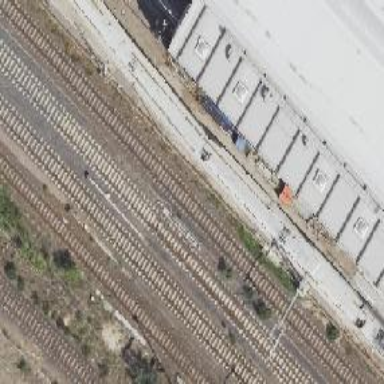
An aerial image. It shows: Railway switch with the turnout on the right side.